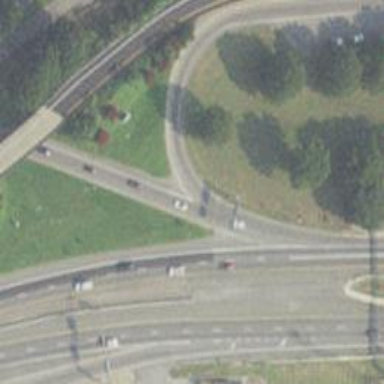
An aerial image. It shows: Motorway junction.